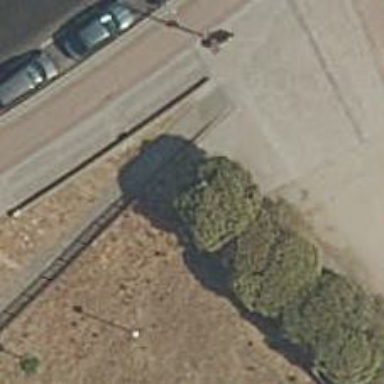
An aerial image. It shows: Kerb barrier.